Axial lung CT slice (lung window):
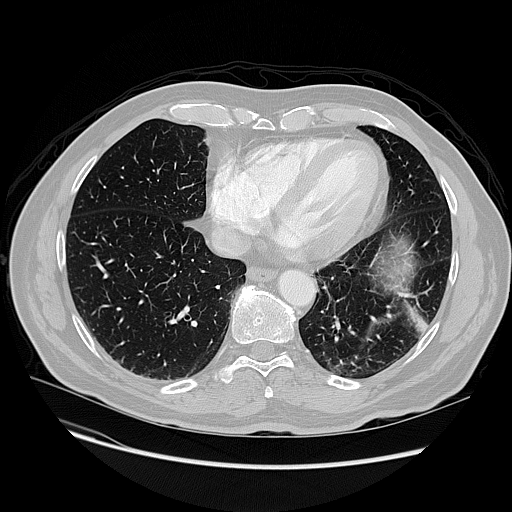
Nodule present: no